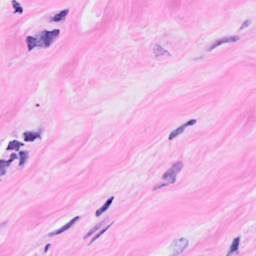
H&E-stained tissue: Breast